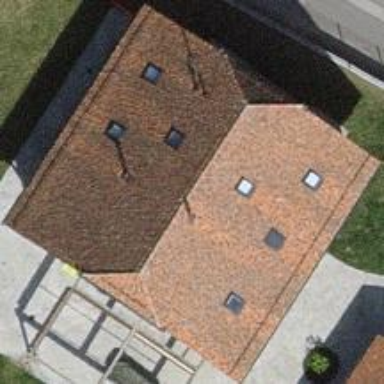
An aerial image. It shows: Simple and straightforward house.